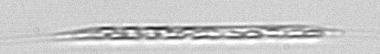
Label: Rhizosolenia